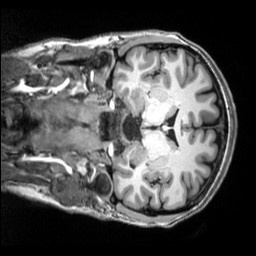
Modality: T1w
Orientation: coronal
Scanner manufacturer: siemens
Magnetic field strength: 3 T
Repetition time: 2.5 s
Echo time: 0.00343 s